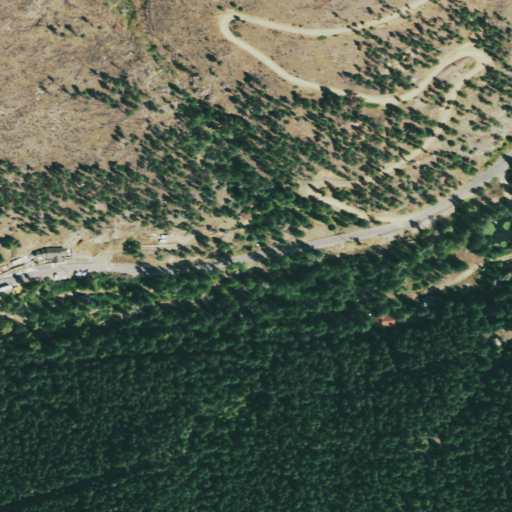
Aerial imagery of valley in Colorado named Melvina Gulch containing evergreen forest, open development, shrub, low intensity development, and grassland